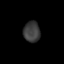
Tissue: lung
Cell type: Epithelial cells
Senescence score: 0.1786
Nuclear area (px): 340
Mean DAPI intensity: 58.765